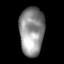
Tissue: lung
Cell type: Epithelial cells
Senescence score: 0.2357
Nuclear area (px): 1173
Mean DAPI intensity: 143.327